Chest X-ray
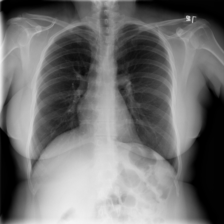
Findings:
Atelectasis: negative
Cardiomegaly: negative
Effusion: negative
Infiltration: negative
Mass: negative
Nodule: negative
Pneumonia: negative
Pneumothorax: negative
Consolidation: negative
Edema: negative
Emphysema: negative
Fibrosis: negative
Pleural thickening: negative
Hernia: negative